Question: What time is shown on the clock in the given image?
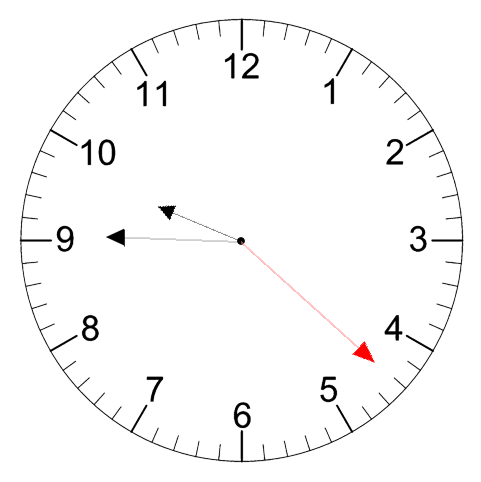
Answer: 09:45:22